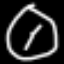
Label: clock